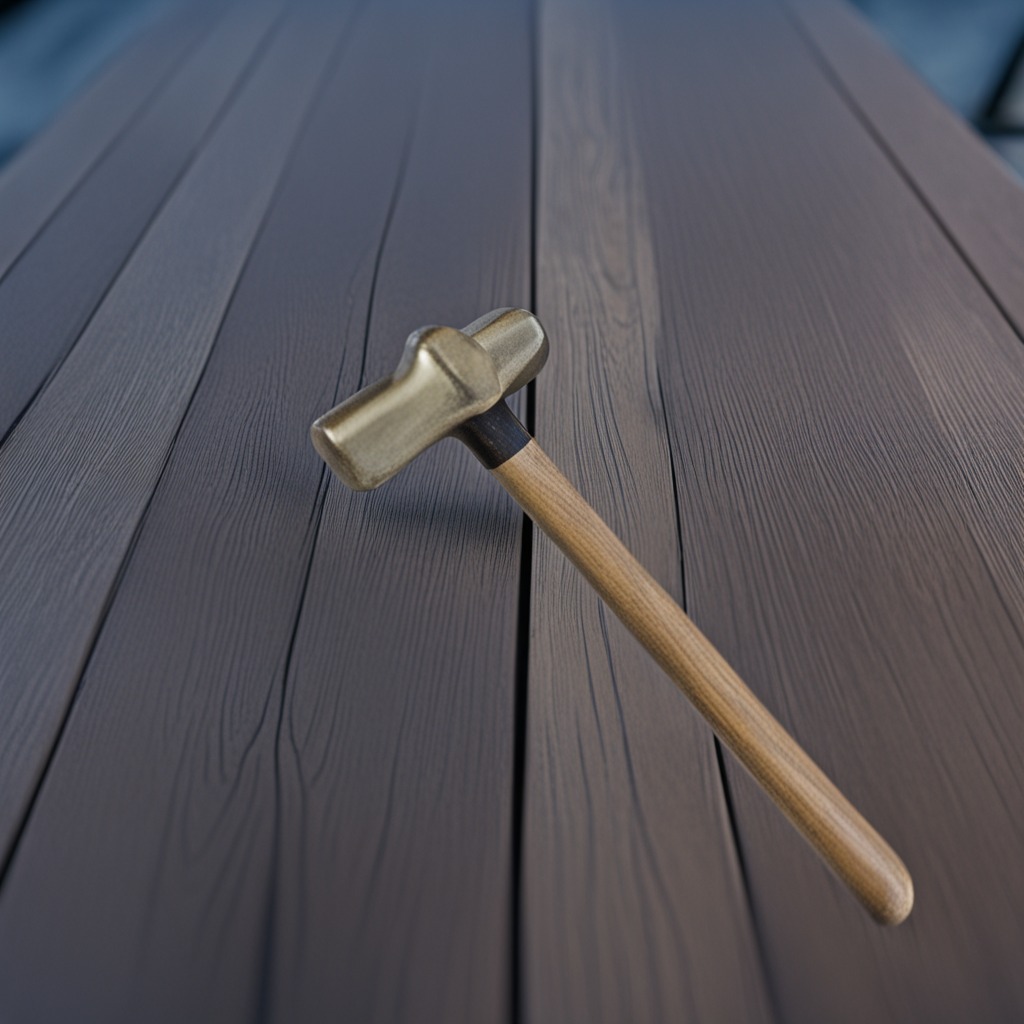
A hammer lies on a table with burn marks in a small garage at twilight.